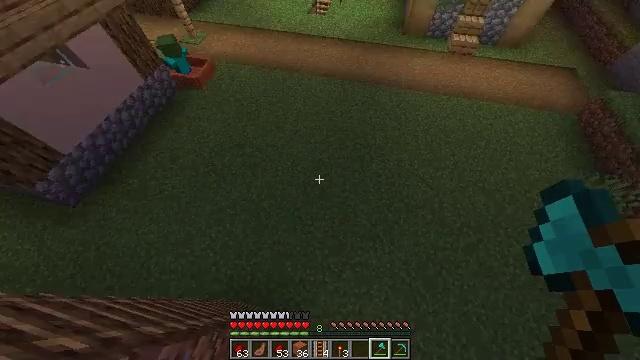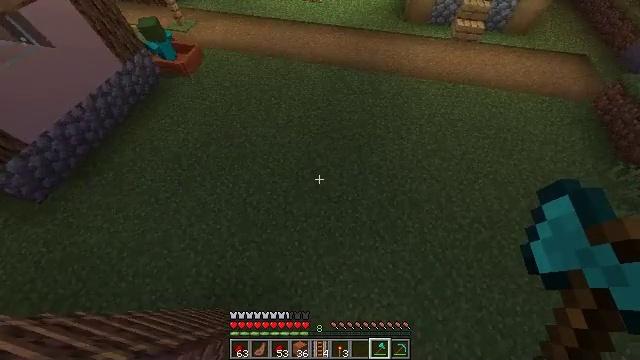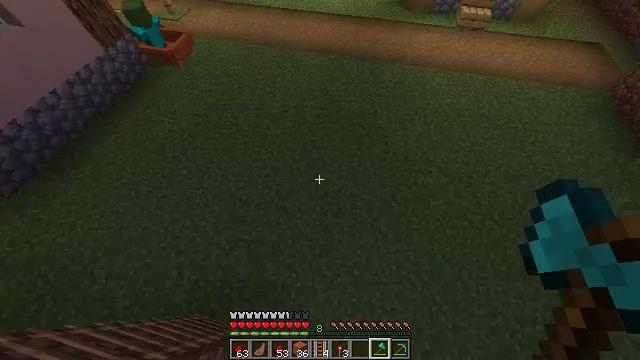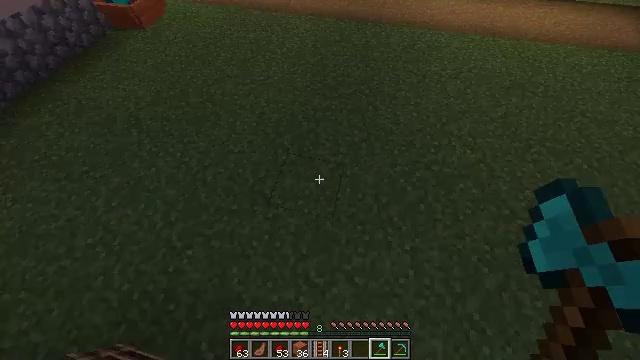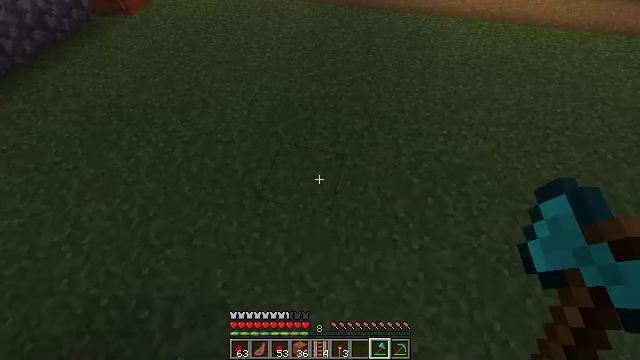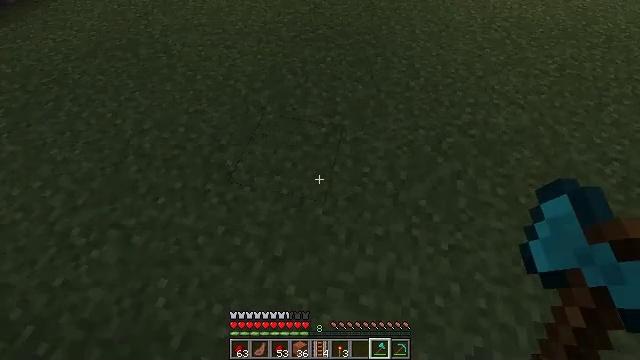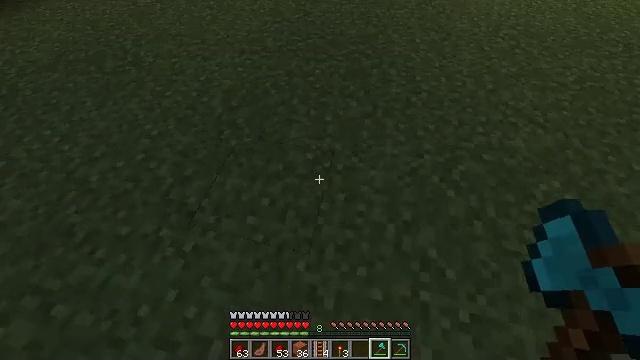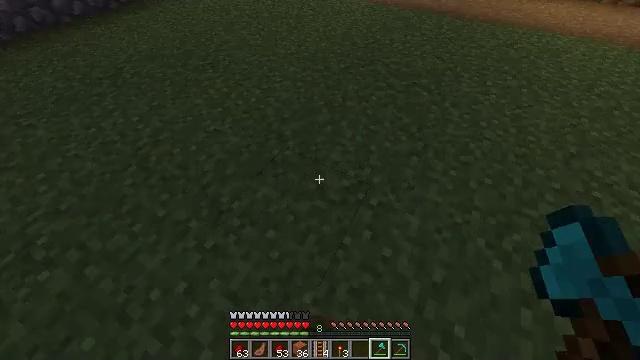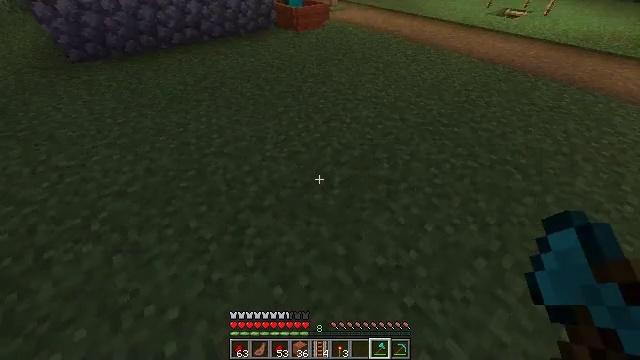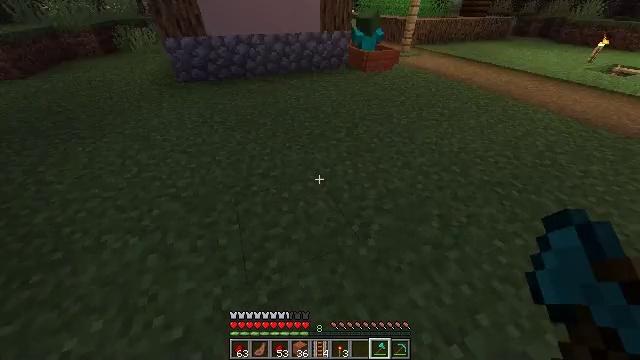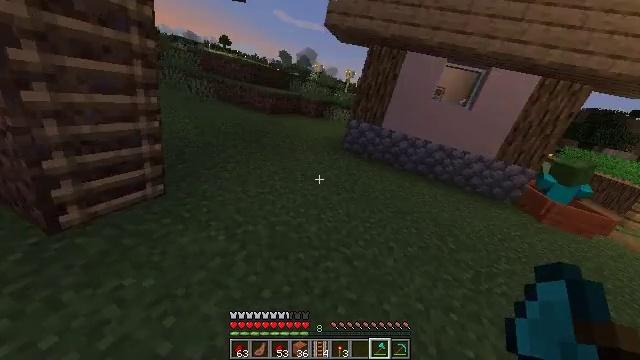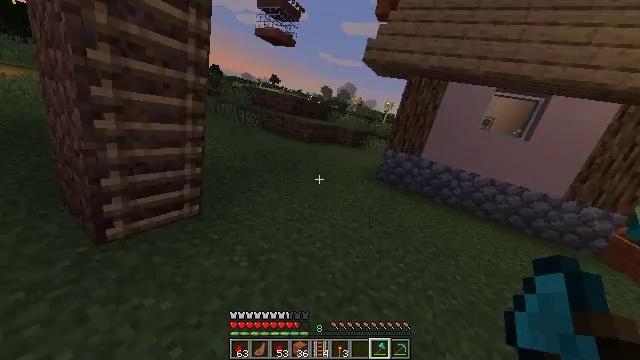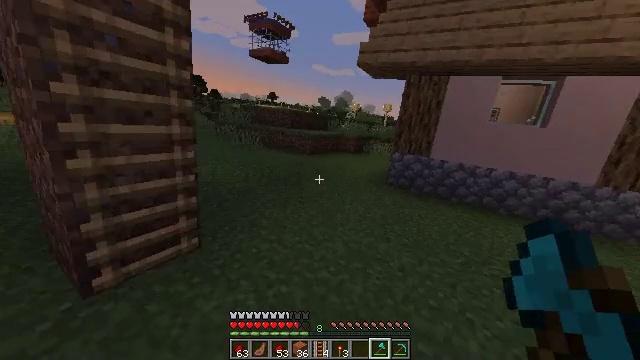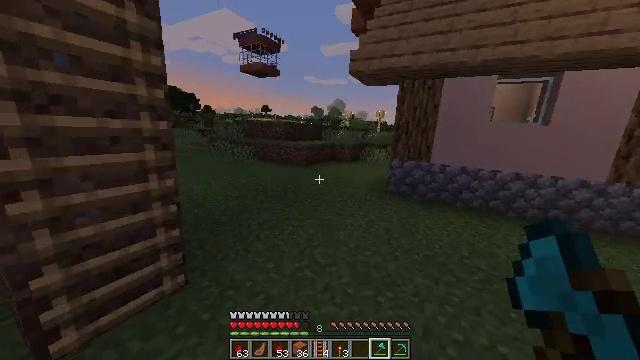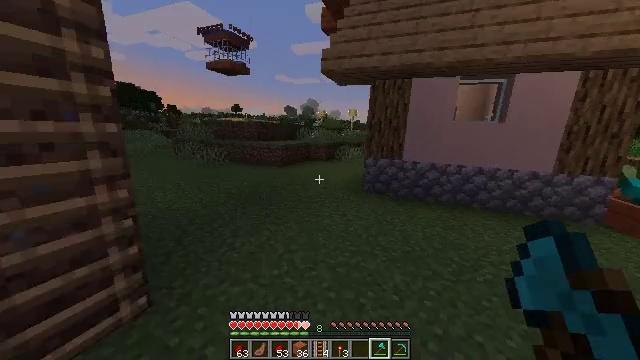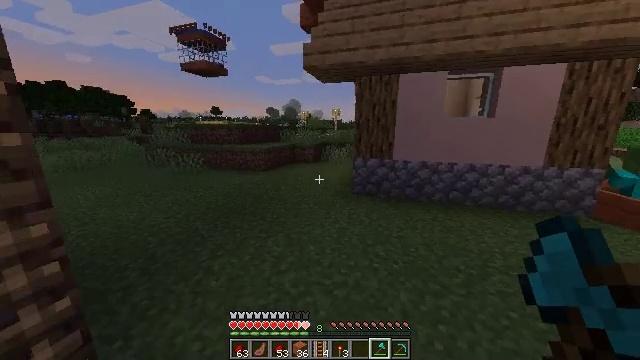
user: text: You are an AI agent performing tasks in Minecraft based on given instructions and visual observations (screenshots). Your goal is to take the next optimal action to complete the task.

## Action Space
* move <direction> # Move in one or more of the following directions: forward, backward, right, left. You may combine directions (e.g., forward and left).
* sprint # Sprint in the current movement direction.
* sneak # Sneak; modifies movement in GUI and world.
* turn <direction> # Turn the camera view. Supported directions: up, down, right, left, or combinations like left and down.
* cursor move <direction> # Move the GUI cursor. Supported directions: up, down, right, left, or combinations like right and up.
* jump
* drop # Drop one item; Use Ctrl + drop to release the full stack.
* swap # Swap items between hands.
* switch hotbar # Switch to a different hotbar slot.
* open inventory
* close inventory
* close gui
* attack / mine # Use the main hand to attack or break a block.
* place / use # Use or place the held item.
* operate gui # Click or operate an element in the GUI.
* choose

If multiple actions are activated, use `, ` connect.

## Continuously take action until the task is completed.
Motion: motion action
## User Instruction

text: Kill a villager.
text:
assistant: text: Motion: move forward
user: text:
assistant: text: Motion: move forward
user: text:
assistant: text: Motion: move forward, sprint
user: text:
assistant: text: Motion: move forward, sprint
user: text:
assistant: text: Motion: move forward
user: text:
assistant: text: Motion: move forward, turn up
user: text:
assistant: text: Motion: move forward, turn left and up
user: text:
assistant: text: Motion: move forward, sprint, turn left and up
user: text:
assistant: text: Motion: move forward, sprint, turn left and up
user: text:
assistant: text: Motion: move forward, sprint, turn left and up
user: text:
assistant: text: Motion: move forward, turn left and up
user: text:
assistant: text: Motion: move forward, turn left and up
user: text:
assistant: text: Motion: move forward, sprint, turn up
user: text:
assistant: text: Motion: move forward, sprint, turn right
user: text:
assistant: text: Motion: move forward, sprint, turn right
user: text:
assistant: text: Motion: move forward
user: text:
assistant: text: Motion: move forward
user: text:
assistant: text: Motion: move forward, sprint, turn right
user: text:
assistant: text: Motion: move forward, sprint, turn up
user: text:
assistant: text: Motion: move forward, sprint, turn left and up
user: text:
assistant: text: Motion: move forward, turn left and up
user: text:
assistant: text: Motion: move forward, turn left
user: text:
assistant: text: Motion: move forward
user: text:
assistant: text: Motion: move forward
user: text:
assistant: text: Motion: move forward
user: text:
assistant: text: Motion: move forward, jump
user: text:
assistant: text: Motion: move forward, jump
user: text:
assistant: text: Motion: move forward, jump
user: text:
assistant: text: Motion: move forward, jump
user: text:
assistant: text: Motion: move forward, jump